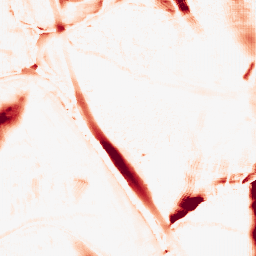
Category: morphological
Decomposition family: morphological_ellipse
Decomposition parameters: operation: opening
width: 20
height: 50
Upsampling method: fft_zeropad
Upsampling parameters: scale: 2
Upsampling scale: 2